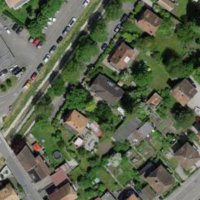
EUNIS habitat code: 54
Species observed at this site:
Phoenicurus ochruros
Corvus corone
Larus michahellis
Cyanistes caeruleus
Passer domesticus
Sturnus vulgaris
Chloris chloris